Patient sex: M
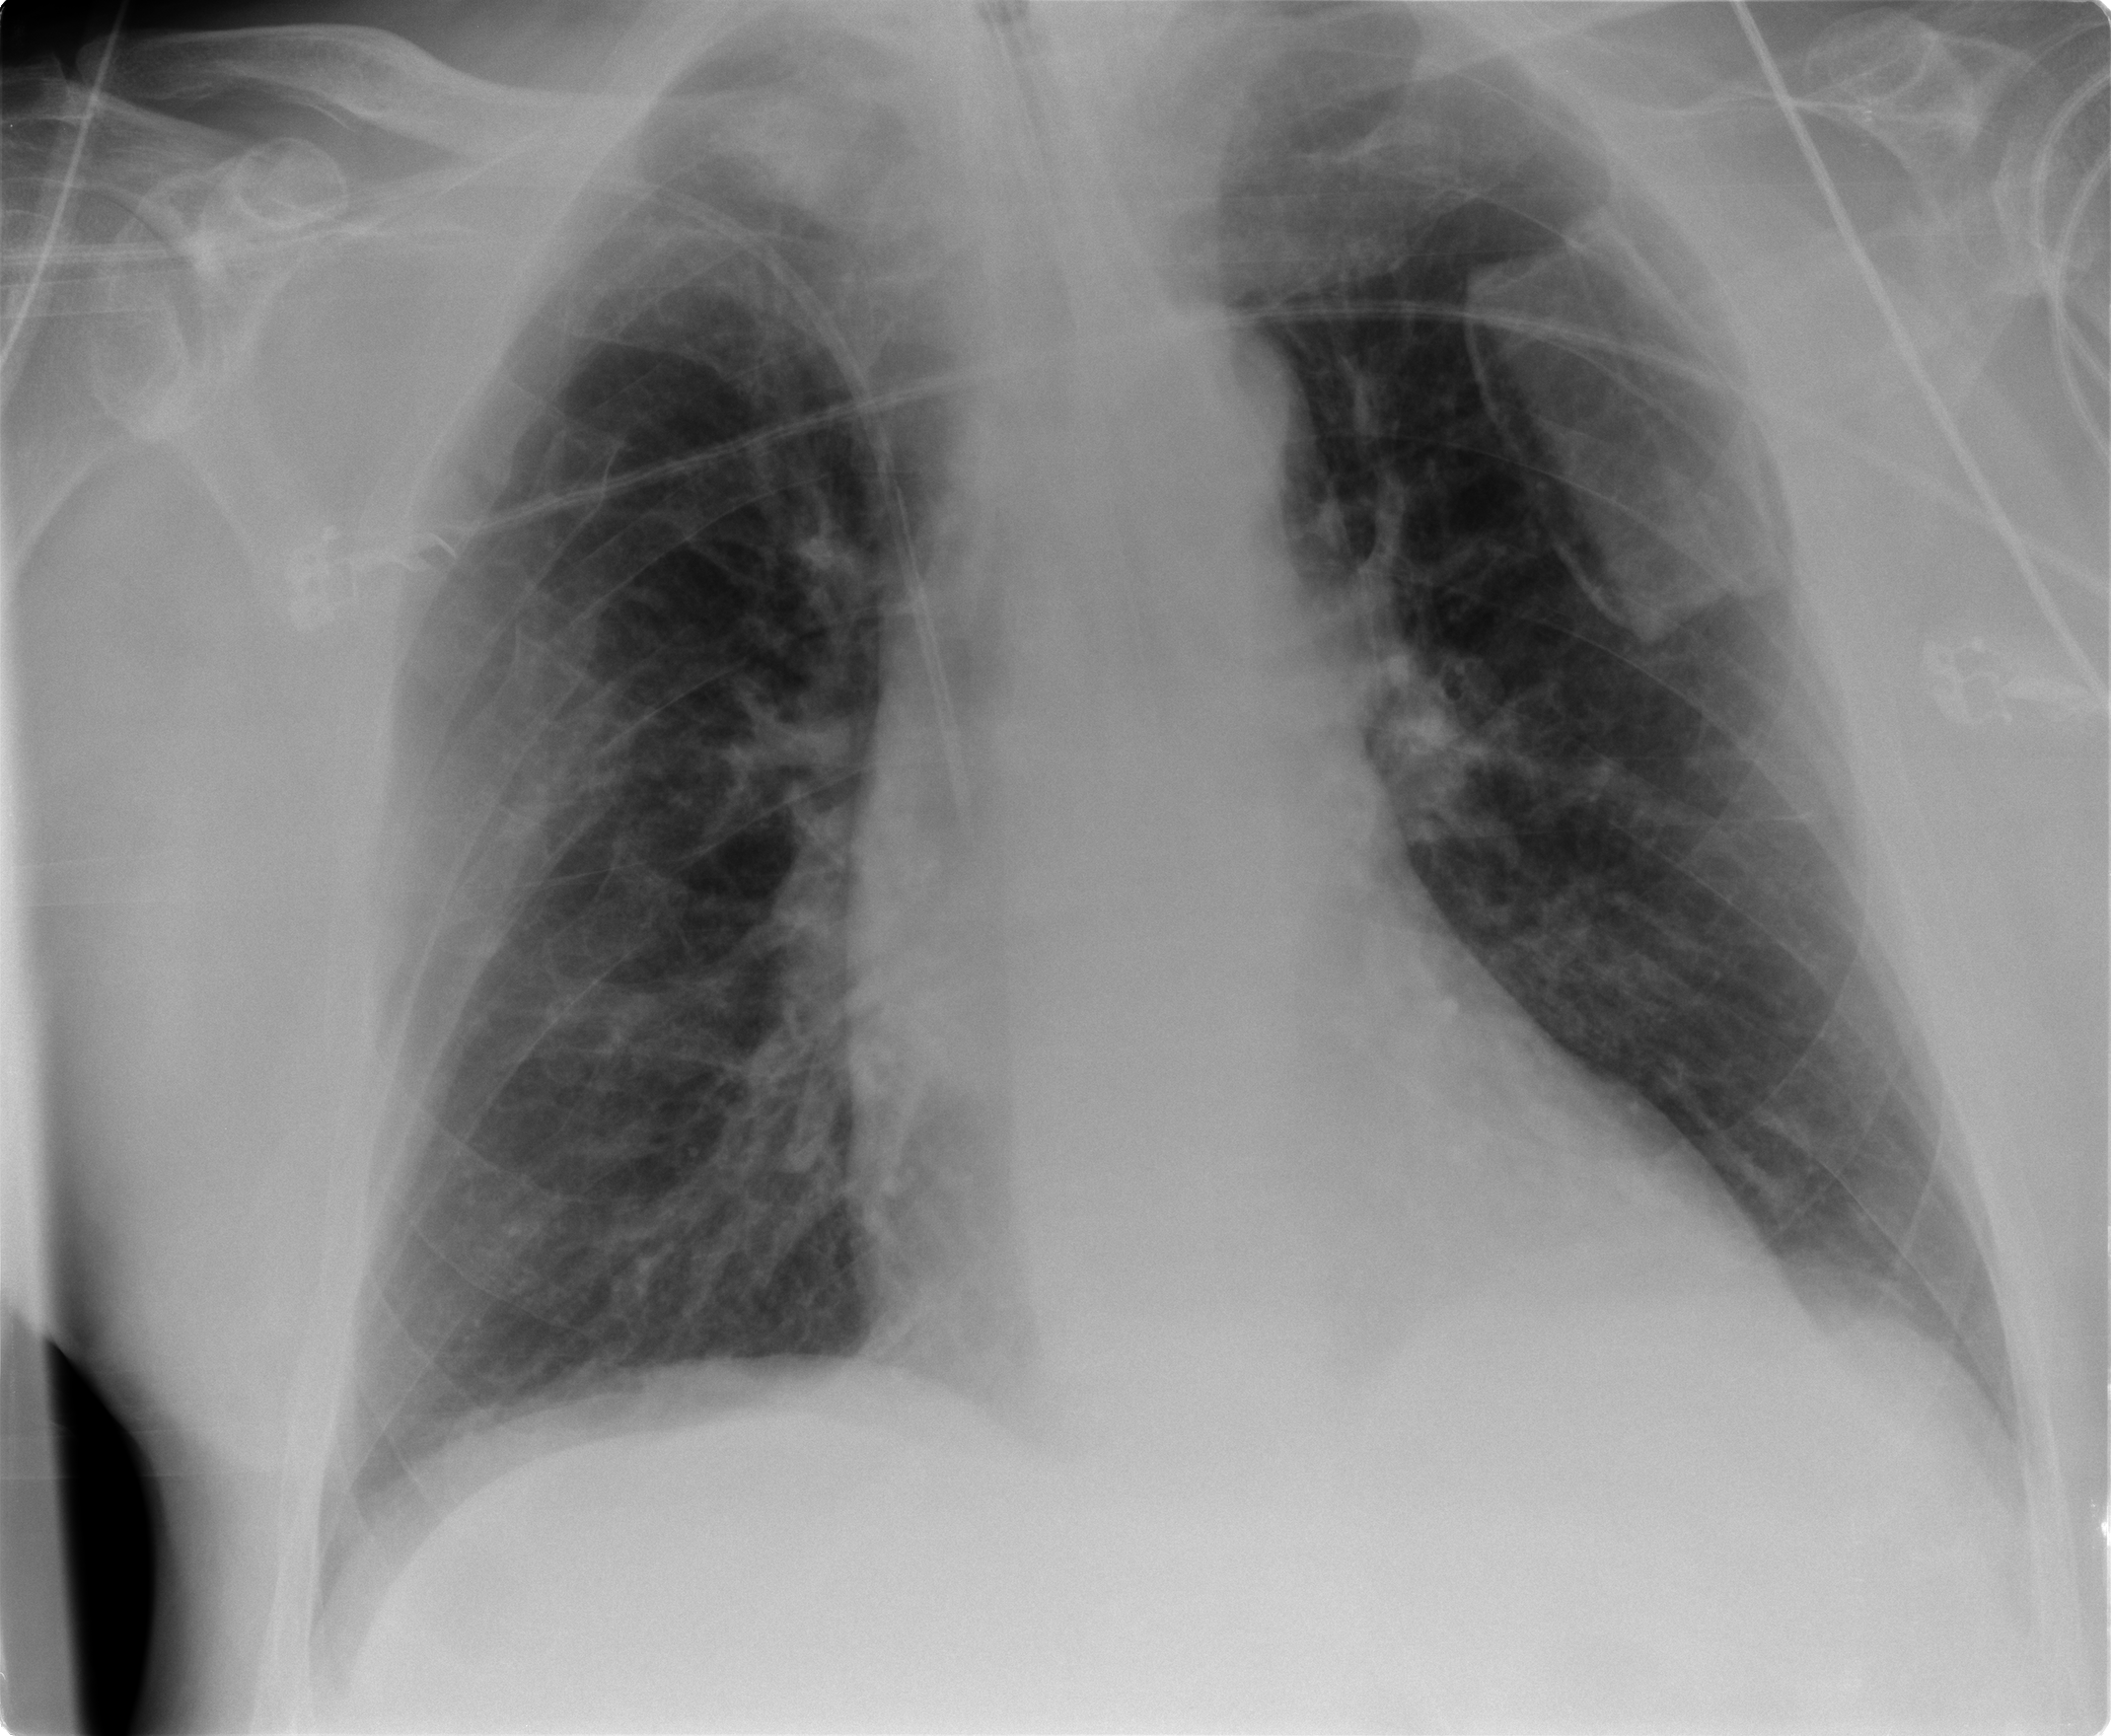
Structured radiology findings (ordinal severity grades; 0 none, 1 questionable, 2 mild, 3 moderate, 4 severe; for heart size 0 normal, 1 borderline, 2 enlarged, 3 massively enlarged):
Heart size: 0
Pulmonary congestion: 1
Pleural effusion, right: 0
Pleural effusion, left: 1
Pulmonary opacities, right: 1
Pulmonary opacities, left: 1
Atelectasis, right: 2
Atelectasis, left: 1